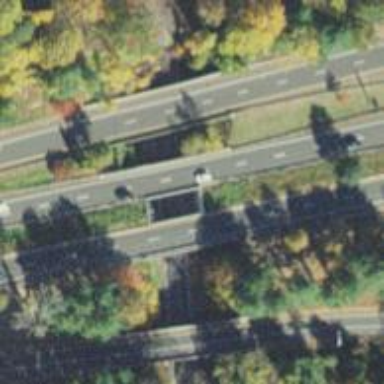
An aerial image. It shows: Bridge over motorway.